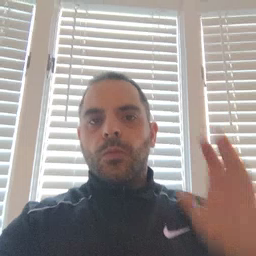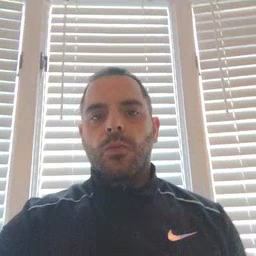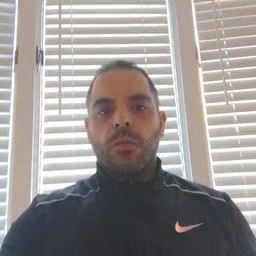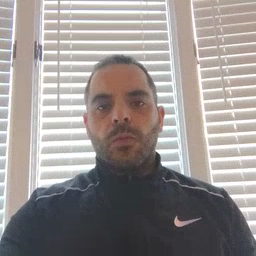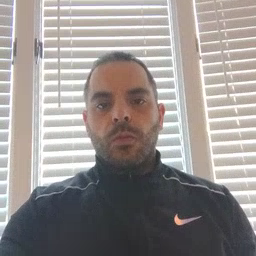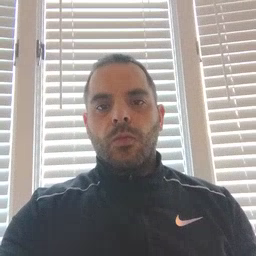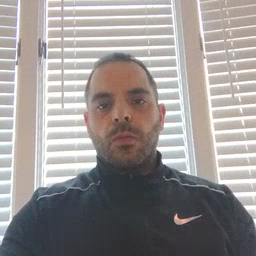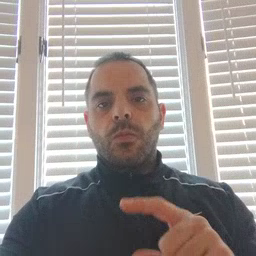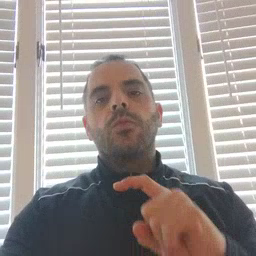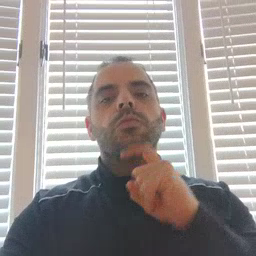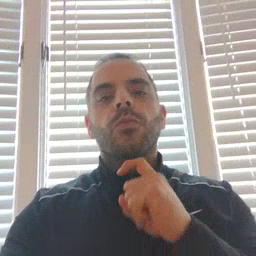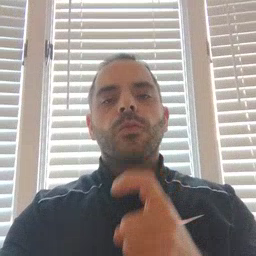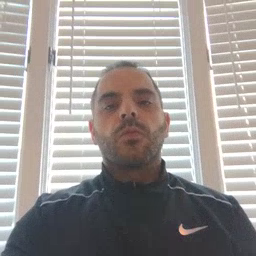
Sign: garbage